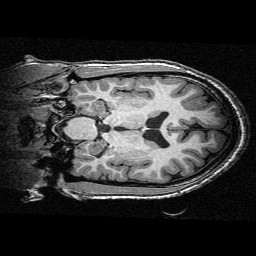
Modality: T1w
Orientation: coronal
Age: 27
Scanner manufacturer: siemens
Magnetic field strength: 3 T
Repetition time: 2.3 s
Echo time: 0.00336 s